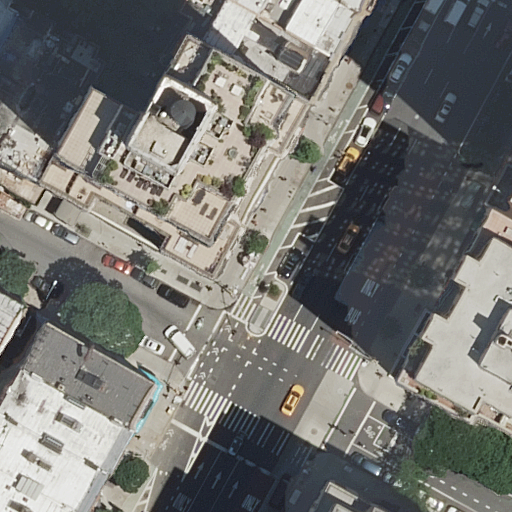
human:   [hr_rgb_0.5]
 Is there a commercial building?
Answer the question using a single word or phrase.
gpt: no

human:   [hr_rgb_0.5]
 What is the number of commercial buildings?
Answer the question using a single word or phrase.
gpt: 0

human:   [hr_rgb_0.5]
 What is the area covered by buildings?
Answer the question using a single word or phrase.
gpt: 6306m2

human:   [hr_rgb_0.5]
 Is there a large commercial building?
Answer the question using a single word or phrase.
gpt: no

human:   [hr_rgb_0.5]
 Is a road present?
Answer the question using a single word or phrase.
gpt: yes

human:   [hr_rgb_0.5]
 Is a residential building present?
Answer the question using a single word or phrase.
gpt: yes

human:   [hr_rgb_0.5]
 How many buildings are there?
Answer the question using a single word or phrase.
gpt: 13

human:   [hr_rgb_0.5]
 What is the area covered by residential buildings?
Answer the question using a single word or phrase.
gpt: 6306m2

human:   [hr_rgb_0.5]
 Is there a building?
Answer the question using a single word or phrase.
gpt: yes

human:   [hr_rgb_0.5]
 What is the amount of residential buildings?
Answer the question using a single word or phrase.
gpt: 13

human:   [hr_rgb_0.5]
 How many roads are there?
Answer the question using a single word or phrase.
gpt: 6

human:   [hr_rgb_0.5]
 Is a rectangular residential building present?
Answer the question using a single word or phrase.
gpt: yes

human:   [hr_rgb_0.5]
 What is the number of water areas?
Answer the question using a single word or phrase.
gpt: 0

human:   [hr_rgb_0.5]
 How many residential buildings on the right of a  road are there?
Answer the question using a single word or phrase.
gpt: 5

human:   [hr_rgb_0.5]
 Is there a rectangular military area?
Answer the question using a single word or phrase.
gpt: no

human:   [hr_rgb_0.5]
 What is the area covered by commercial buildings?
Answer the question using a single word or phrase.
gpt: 0m2

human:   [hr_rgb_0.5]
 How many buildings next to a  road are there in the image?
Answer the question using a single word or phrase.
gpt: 13

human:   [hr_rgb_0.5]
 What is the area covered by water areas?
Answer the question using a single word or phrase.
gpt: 0m2

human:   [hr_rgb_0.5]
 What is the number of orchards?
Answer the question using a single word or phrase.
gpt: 0

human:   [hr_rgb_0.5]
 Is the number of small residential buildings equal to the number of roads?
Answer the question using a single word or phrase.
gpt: no

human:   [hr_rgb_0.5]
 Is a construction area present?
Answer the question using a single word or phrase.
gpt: no

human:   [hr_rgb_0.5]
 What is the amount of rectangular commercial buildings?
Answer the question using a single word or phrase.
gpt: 0

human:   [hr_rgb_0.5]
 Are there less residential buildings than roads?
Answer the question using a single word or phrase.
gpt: no

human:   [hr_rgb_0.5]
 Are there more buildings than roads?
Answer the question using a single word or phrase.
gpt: yes

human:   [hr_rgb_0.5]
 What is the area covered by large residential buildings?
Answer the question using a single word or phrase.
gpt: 4732m2

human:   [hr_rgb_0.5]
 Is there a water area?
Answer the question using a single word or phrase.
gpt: no

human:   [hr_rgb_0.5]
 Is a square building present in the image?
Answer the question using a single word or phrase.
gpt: no

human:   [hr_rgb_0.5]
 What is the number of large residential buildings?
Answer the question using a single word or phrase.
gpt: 2

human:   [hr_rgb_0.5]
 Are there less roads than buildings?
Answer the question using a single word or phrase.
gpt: yes

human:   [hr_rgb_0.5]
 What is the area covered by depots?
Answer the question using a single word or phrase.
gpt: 0m2

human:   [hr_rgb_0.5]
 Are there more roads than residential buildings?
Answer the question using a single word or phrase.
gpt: no

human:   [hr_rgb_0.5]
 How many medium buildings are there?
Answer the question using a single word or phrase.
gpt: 7

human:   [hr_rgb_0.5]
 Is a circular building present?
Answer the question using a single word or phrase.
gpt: no

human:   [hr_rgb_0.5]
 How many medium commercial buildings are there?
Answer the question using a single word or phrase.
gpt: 0

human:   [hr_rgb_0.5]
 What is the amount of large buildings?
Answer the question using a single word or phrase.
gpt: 2

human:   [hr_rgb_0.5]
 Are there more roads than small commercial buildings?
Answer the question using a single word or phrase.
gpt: yes

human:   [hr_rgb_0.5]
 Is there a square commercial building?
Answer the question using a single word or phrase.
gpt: no

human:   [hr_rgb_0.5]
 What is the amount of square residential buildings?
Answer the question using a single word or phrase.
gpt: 0

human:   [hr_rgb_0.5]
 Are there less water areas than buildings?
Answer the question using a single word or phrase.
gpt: yes

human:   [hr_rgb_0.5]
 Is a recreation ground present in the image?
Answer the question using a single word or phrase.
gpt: no

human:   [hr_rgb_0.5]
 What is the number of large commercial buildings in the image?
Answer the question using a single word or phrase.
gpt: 0

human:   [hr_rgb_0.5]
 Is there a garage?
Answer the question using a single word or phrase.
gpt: no

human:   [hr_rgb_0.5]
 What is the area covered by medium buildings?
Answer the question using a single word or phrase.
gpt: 1524m2

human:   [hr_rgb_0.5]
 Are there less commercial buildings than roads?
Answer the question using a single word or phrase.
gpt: yes

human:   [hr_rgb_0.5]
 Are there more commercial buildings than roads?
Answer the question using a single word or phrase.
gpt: no

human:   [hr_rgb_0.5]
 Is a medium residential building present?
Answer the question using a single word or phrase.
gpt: yes

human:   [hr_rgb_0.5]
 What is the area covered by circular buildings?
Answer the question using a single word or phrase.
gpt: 0m2

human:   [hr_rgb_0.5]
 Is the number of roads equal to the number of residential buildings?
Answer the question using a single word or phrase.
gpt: no

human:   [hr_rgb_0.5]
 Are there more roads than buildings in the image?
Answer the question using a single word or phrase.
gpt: no

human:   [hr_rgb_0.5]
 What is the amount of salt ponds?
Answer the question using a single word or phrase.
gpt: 0

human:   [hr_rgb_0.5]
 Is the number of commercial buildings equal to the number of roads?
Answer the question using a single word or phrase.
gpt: no

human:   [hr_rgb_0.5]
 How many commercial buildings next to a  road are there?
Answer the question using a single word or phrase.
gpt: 0

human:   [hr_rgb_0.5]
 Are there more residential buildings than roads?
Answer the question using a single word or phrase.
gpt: yes

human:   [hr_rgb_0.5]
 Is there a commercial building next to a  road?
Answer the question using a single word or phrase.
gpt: no

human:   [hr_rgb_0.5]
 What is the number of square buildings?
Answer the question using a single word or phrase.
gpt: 0

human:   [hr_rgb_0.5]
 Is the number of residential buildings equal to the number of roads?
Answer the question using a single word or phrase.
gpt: no

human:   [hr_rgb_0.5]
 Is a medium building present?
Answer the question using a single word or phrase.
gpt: yes

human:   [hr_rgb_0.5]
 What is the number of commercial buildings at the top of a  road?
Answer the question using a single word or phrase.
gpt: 0

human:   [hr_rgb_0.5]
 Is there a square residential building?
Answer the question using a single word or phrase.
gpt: no

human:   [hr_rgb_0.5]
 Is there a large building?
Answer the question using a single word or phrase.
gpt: yes

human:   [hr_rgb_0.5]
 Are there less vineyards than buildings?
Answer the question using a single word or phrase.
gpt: yes

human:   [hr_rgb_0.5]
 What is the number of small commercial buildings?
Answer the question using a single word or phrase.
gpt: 0

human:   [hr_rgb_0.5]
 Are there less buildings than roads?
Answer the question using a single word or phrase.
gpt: no

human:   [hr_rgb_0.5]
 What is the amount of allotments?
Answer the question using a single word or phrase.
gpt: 0